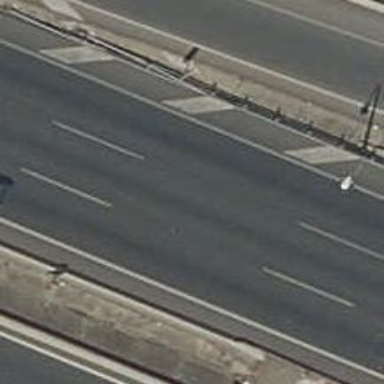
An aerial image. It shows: Asphalt motorway.